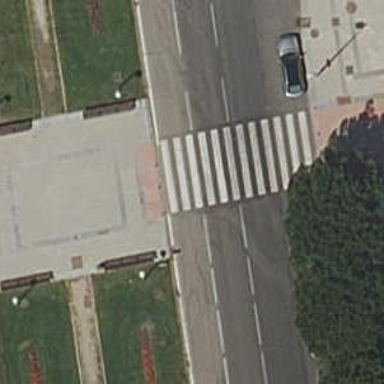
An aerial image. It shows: Uncontrolled zebra crossing on the road.